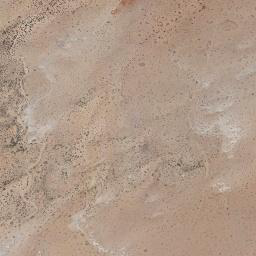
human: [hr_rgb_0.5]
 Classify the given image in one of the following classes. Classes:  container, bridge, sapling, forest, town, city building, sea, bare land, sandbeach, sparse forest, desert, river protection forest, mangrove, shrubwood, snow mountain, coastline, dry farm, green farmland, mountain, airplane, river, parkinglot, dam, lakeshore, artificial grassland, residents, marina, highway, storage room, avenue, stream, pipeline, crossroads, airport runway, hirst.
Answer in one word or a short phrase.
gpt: bare land